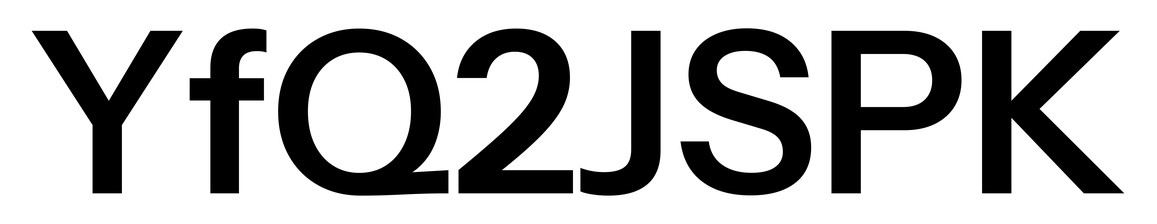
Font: InstrumentSans_SemiBold